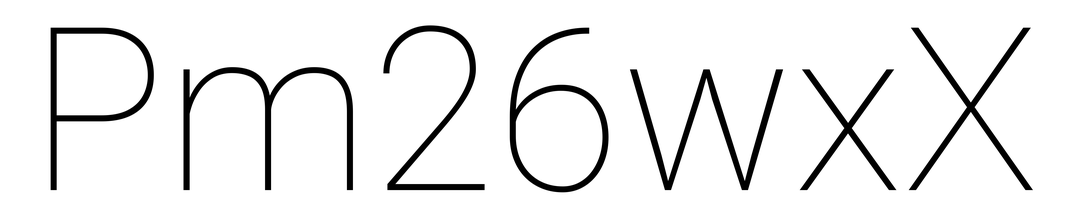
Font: Roboto_Thin